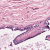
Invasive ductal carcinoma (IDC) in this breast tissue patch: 0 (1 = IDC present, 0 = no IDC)